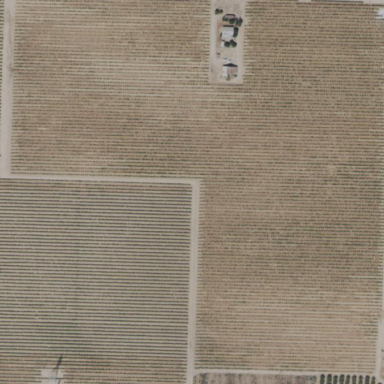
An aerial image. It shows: Beautiful vineyard in the countryside.